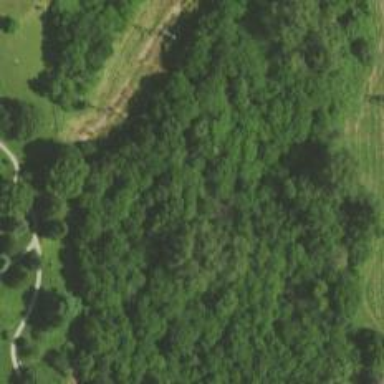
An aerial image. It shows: Natural path.